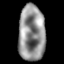
Tissue: lung
Cell type: Epithelial cells
Senescence score: 0.221
Nuclear area (px): 1449
Mean DAPI intensity: 145.753